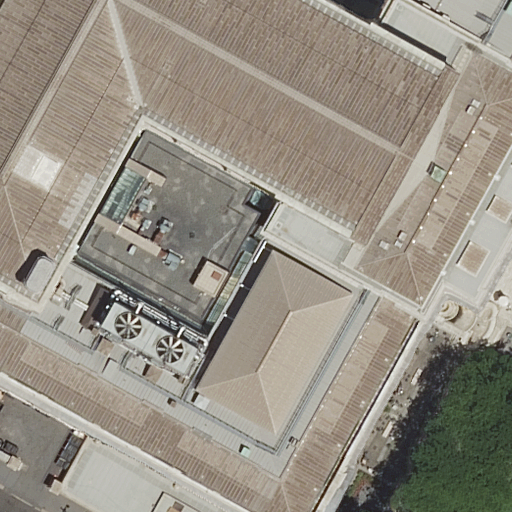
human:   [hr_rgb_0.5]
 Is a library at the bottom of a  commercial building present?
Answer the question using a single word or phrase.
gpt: no

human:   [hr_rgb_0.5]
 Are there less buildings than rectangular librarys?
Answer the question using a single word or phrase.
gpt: no

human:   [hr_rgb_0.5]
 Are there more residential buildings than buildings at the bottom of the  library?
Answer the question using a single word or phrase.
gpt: no

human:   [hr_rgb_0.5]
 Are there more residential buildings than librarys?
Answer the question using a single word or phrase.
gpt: no

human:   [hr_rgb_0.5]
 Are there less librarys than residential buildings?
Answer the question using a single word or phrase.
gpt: no

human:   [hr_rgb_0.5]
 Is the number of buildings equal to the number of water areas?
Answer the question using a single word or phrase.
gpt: no

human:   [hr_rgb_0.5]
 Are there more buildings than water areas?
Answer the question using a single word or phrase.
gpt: yes

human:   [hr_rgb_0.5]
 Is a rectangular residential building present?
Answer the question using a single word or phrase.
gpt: no

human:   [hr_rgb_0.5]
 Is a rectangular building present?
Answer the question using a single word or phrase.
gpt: no

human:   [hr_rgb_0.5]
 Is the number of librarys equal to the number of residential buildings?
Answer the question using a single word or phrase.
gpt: no

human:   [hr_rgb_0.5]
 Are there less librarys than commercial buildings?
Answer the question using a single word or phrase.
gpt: no

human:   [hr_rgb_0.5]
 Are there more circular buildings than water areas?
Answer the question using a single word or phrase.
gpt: no

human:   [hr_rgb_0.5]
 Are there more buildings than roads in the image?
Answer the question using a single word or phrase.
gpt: yes

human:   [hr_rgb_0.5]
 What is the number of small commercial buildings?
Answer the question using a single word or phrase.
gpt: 0

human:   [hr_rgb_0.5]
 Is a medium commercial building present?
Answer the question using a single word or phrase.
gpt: no

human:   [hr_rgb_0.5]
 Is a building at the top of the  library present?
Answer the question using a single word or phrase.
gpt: no

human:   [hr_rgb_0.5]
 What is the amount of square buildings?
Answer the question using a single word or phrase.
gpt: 0

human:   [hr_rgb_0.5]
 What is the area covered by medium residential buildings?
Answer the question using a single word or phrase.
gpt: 0m2

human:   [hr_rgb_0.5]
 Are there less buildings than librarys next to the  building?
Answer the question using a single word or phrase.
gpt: no

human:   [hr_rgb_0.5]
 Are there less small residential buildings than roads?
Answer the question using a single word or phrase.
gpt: no

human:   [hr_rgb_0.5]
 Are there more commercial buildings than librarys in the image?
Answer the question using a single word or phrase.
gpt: no

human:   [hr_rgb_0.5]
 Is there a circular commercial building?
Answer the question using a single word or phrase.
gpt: no

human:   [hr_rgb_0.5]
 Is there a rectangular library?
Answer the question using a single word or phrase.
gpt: no

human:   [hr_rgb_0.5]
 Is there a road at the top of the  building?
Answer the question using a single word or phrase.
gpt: no

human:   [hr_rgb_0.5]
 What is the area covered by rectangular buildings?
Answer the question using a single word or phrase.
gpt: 0m2

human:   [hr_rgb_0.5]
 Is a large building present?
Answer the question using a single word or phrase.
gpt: yes

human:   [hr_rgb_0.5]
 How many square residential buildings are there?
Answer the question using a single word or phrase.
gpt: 0

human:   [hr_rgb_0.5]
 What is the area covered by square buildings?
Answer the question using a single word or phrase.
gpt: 0m2

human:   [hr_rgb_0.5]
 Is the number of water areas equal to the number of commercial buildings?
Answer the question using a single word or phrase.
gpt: yes

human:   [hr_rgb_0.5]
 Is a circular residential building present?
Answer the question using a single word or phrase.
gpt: no

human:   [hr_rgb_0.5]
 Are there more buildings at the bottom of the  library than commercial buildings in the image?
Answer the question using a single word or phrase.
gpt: no

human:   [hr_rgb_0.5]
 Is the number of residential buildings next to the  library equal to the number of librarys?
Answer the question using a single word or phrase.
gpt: no

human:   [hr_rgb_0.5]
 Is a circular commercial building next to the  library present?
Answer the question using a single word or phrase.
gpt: no

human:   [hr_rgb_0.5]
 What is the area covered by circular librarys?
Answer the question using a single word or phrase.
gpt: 0m2

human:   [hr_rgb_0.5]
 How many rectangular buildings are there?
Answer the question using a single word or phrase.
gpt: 0

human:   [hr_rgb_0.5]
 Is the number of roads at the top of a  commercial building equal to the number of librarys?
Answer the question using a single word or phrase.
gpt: no